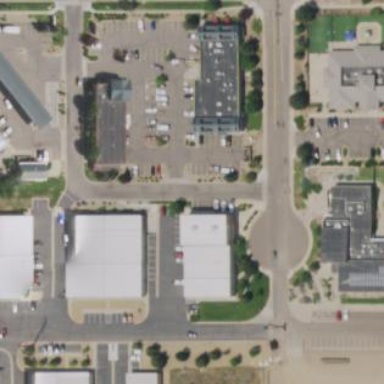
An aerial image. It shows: Retail area.